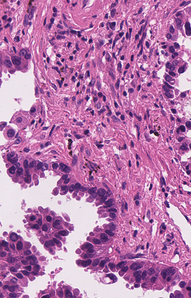
Tumor epithelial tissue: yes
Tumor-associated stroma tissue: yes
Normal tissue: no